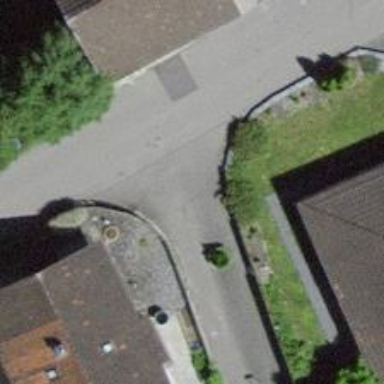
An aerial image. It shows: Bollard.